Question: I have a question feel troubled CSS settings need everyone's help -
requirements are as follows:
a picture of a button, the picture has a text
design draft marked above the button is the size of the picture must be 200px width of the text must be 26px
text In the middle of the picture, the upper and lower spacing between the picture and the picture is 8px. The example shown in the figure below needs to be achieved.
But I can't do it anyway. I hope you can provide some solutions to let me know how to deal with this kind of demand. Thank you Everyone
'''
.btn{
display: inline-block;
width: 200px;
height: 100px;
background-image: url('https://upload.cc/i1/2021/09/12/IX7D1d.png');
background-size: cover;
background-repeat: no-repeat;
background-position: center center;
background-size: 140%;
}
.txt{
font-size: 26px;
text-align: center;
padding: 16px;
}
'''
'''
<a class="btn" href="javascript:;">
<p class="txt">send</p>
</a>
'''
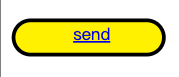
Answer: Your background is misleading you to believe that it matches the button position and size (if you add a border to the '.btn' style you will see what I mean)
So if your background is yellow and need a blackborder better to style it, is faster than loading a button image and scale it.
'''
.btn{
position: relative ;
display: inline-block;
width: 200px;
height: 42px; /* 8 + 26 +8*/
border: 5px solid black ;
background-color: yellow ;
border-radius: 25px ;
/* to center the text vertically using flex*/
display: flex;
justify-content: center;
align-content: center;
flex-direction: column;
}
.txt{
font-size: 26px;
text-align: center;
}
'''
'''
<a class="btn" href="javascript:;">
<p class="txt">send</p>
</a>
'''